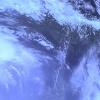
Label: cloud